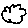
Label: cloud